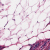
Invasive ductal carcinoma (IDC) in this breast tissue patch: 1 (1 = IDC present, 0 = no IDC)